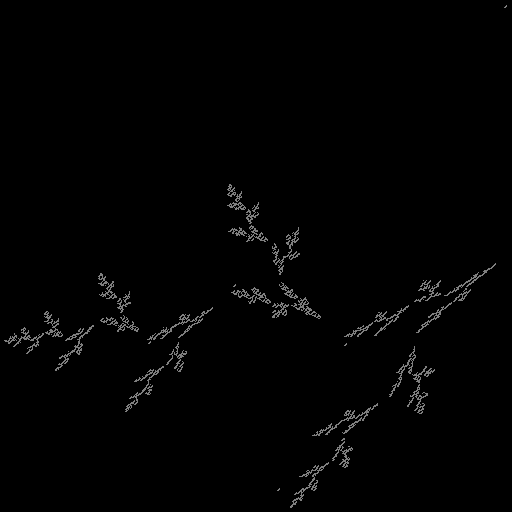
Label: bud